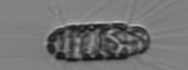
Label: Corethron_hystrix